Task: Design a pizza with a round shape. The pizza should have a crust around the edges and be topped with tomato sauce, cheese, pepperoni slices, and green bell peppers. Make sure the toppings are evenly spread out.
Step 42:
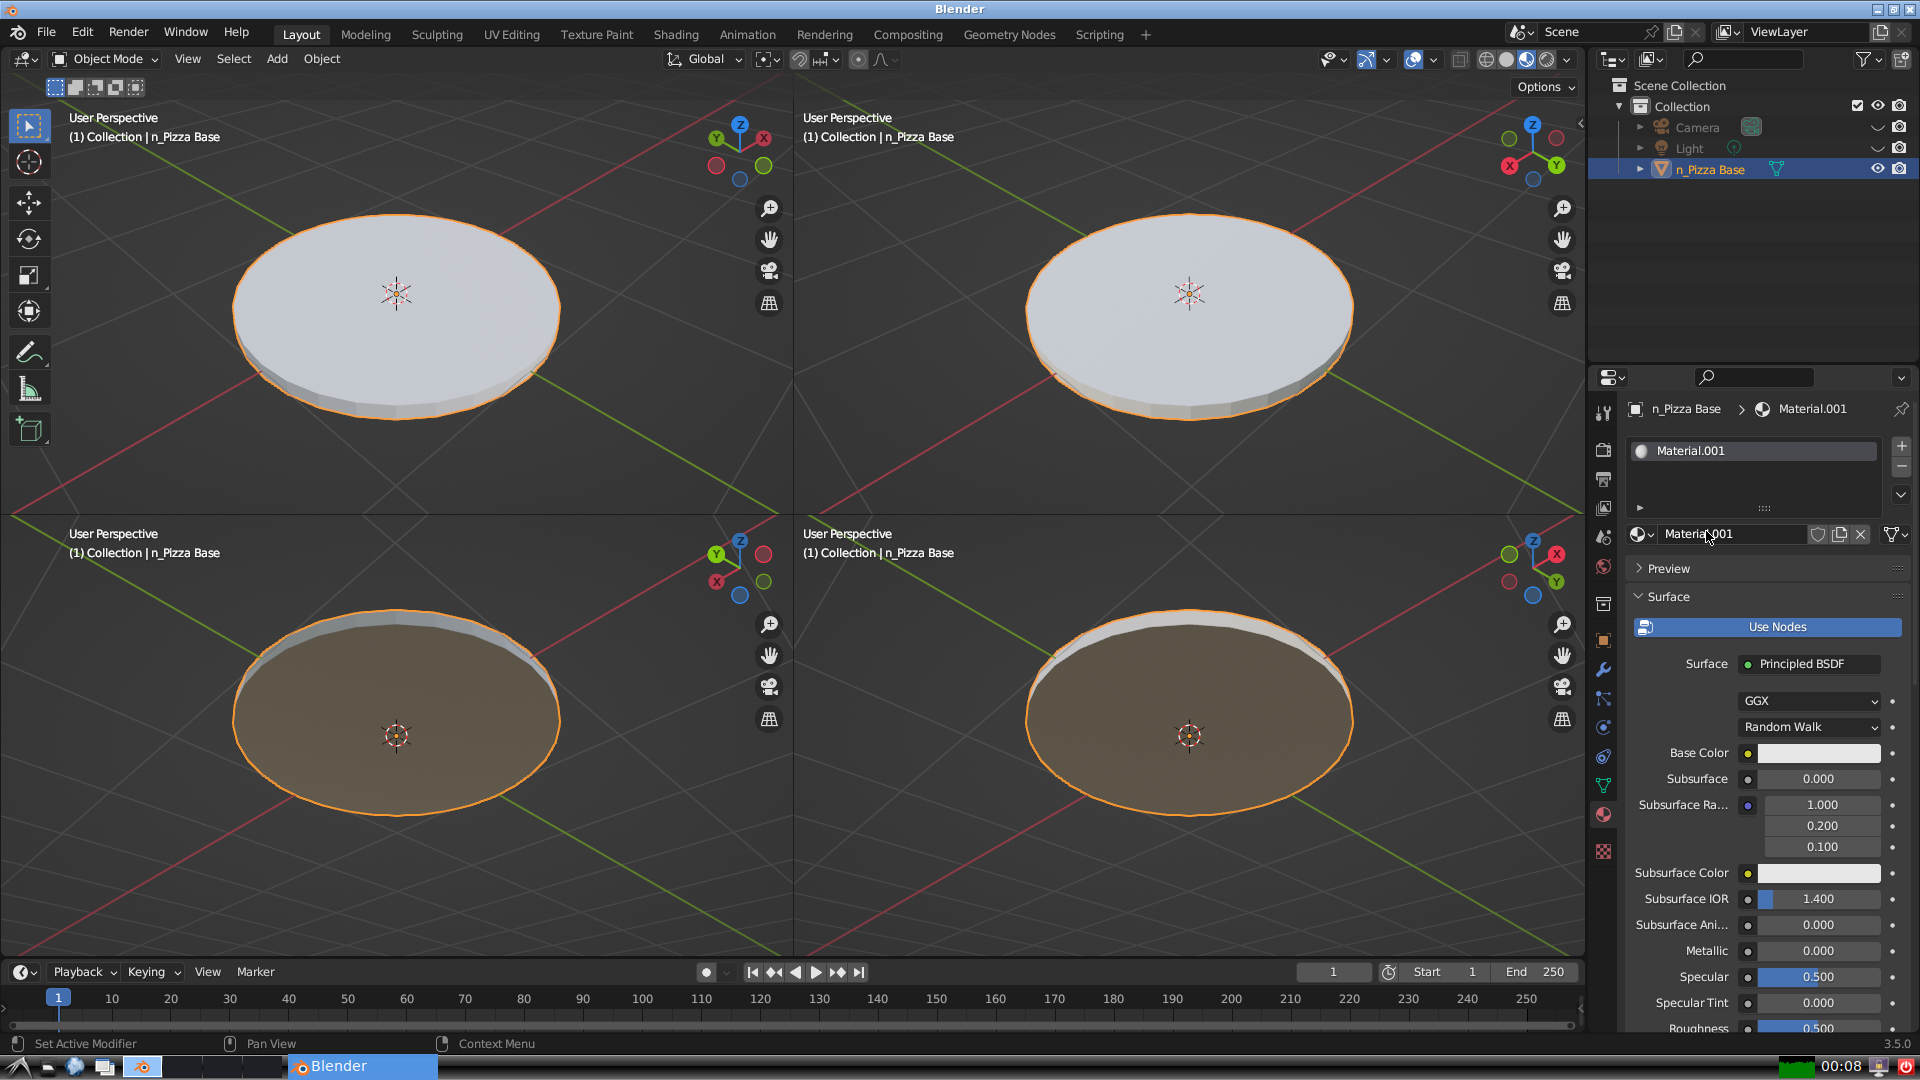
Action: click: no